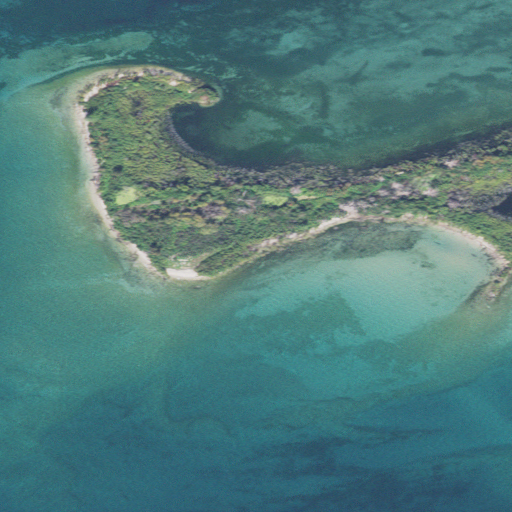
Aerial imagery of island in Michigan named Green Island containing open water, woody wetlands, herbaceous wetlands, grassland, and barren land